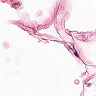
Metastatic tissue present: no